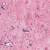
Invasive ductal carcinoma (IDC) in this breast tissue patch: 1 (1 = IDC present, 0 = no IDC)